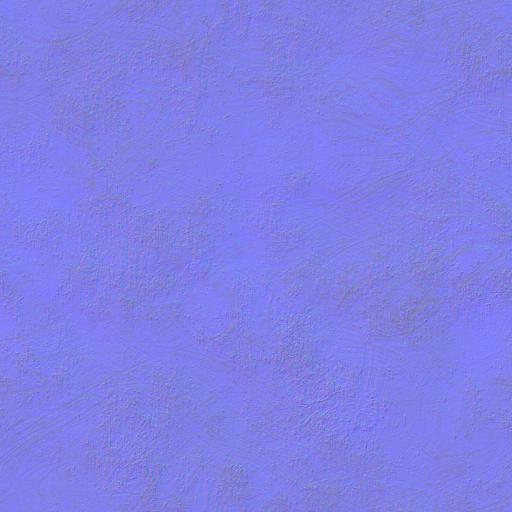
clean plaster rough wall white